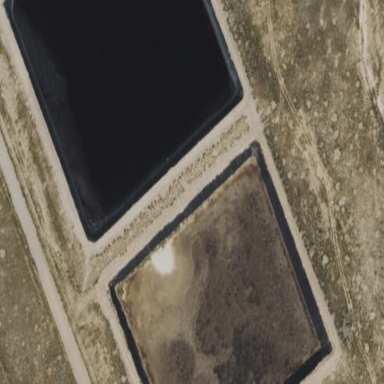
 classified as sewage reservoir in its type."